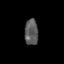
Tissue: skin
Cell type: Epithelial cells
Senescence score: 0.9136
Nuclear area (px): 348
Mean DAPI intensity: 89.365